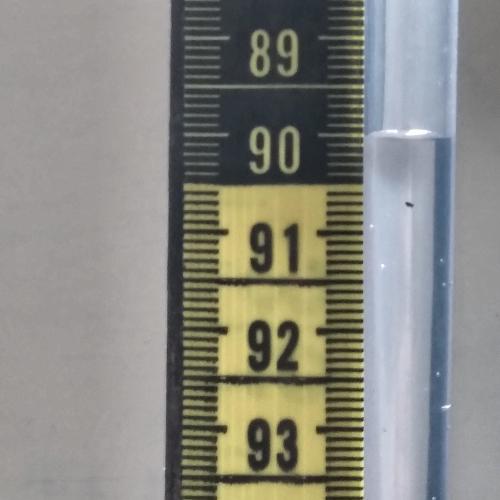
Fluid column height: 90.0 cm